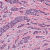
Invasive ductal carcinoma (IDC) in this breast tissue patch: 1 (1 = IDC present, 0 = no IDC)